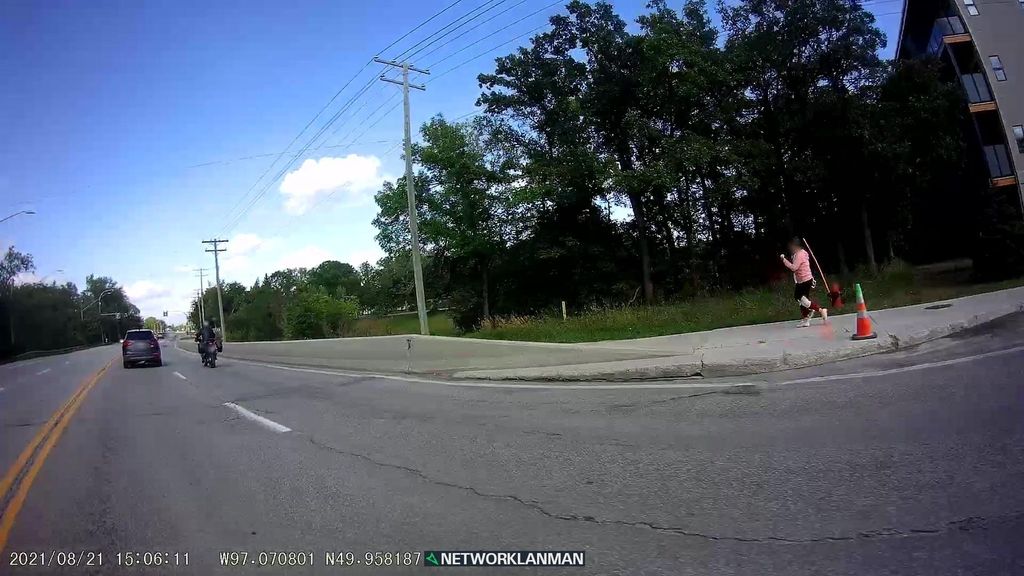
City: winnipeg